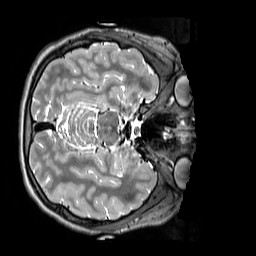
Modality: T2w
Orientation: axial
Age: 10
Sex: female
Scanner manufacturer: siemens
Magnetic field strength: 3 T
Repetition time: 3.2 s
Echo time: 0.408 s